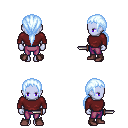
a pixel art fantasy rpg character, female body template, dark elf, purple skin, maroon long-sleeve shirt, magenta pants, white cyan ponytail hairstyle, maroon shoes, dagger, four views (front, back, left, right), 2x2 character sprite sheet, small pixel art, hard edges, no anti-aliasing